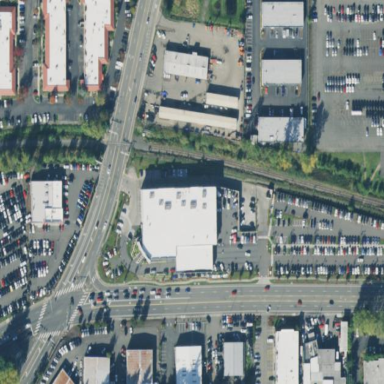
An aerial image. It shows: Car shop within retail area.